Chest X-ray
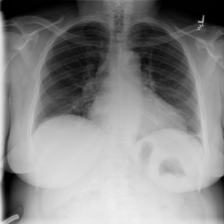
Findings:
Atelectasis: positive
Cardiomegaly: positive
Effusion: negative
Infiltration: negative
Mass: negative
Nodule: negative
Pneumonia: negative
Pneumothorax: negative
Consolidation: negative
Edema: negative
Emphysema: negative
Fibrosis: negative
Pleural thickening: negative
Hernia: negative